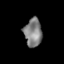
Tissue: skin
Cell type: Epithelial cells
Senescence score: 0.268
Nuclear area (px): 492
Mean DAPI intensity: 127.079